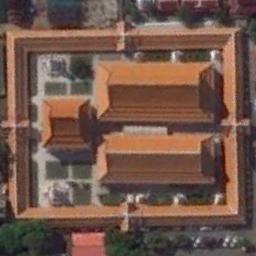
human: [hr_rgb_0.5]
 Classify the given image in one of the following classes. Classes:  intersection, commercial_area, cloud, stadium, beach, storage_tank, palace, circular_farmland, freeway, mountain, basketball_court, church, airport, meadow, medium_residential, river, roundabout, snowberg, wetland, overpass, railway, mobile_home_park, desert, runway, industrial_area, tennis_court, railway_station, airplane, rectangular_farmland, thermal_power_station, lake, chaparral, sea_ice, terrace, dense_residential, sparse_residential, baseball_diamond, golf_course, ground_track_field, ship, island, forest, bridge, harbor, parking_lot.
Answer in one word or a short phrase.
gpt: palace